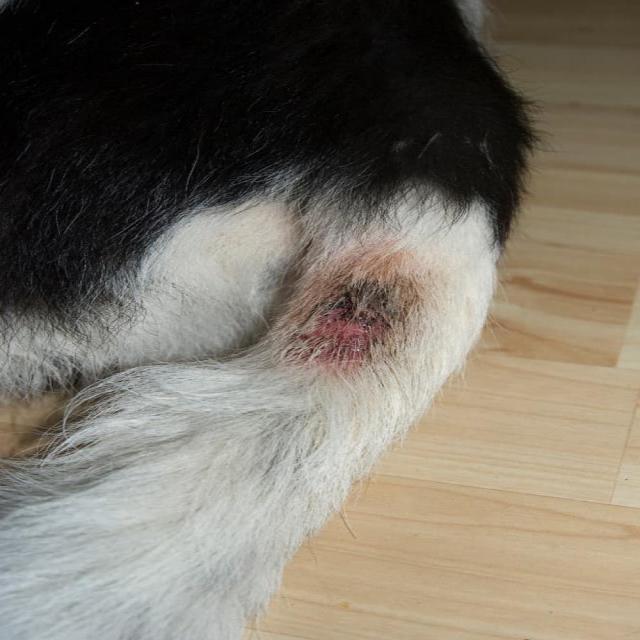
Canine dermatitis — inflammation of the skin presenting with erythema, pruritus, papules, and excoriation. May be allergic, contact, or atopic in origin.